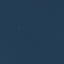
Land use / land cover: SeaLake